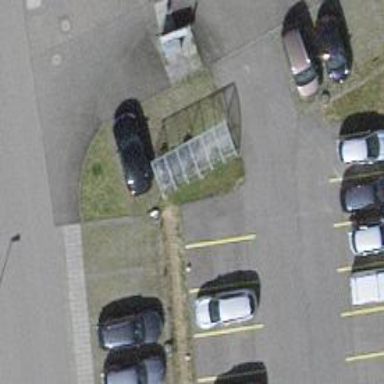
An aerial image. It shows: Bicycle parking area with asphalt surface.